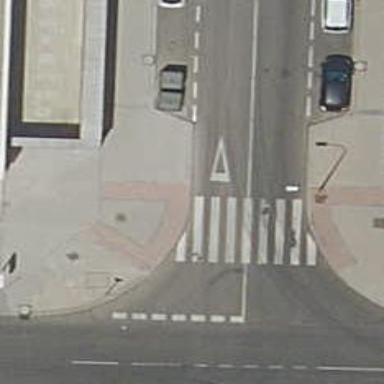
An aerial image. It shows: Zebra crossing on footway.